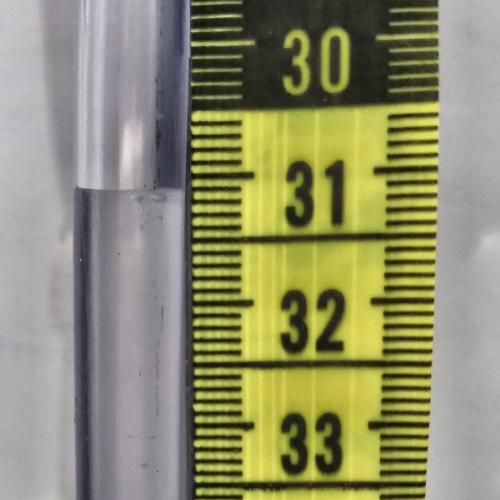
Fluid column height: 31.1 cm